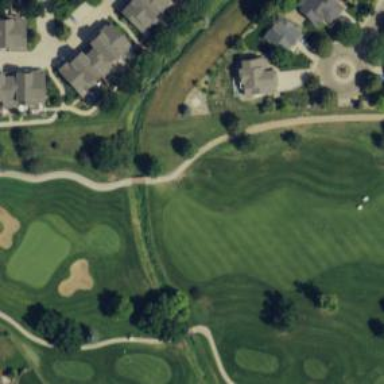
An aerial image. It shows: Path bridge used as golf cartpath.